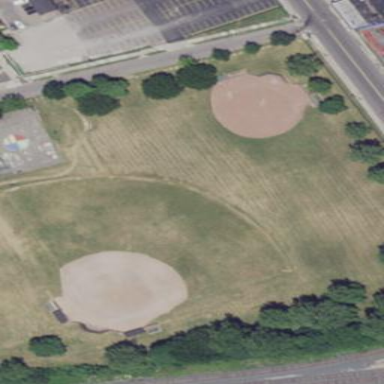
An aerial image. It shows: Baseball pitch for leisure land.